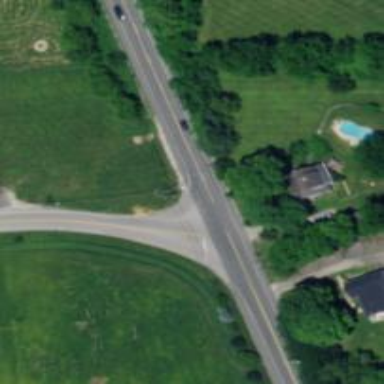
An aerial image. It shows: Road with stop sign.